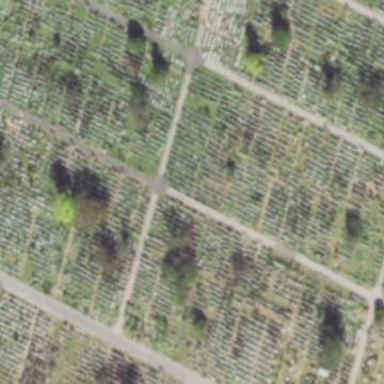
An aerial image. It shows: Sector within cemetery.